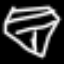
Label: diamond